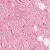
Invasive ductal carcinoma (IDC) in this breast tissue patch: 0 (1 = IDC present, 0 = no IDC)